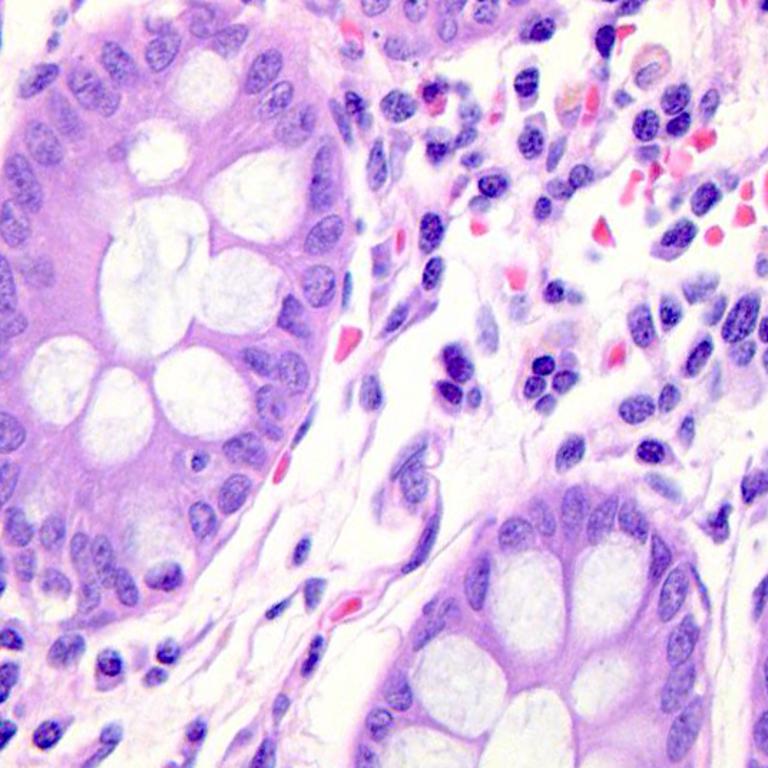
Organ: colon
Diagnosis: benign